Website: crate-barrel
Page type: customer-info-address
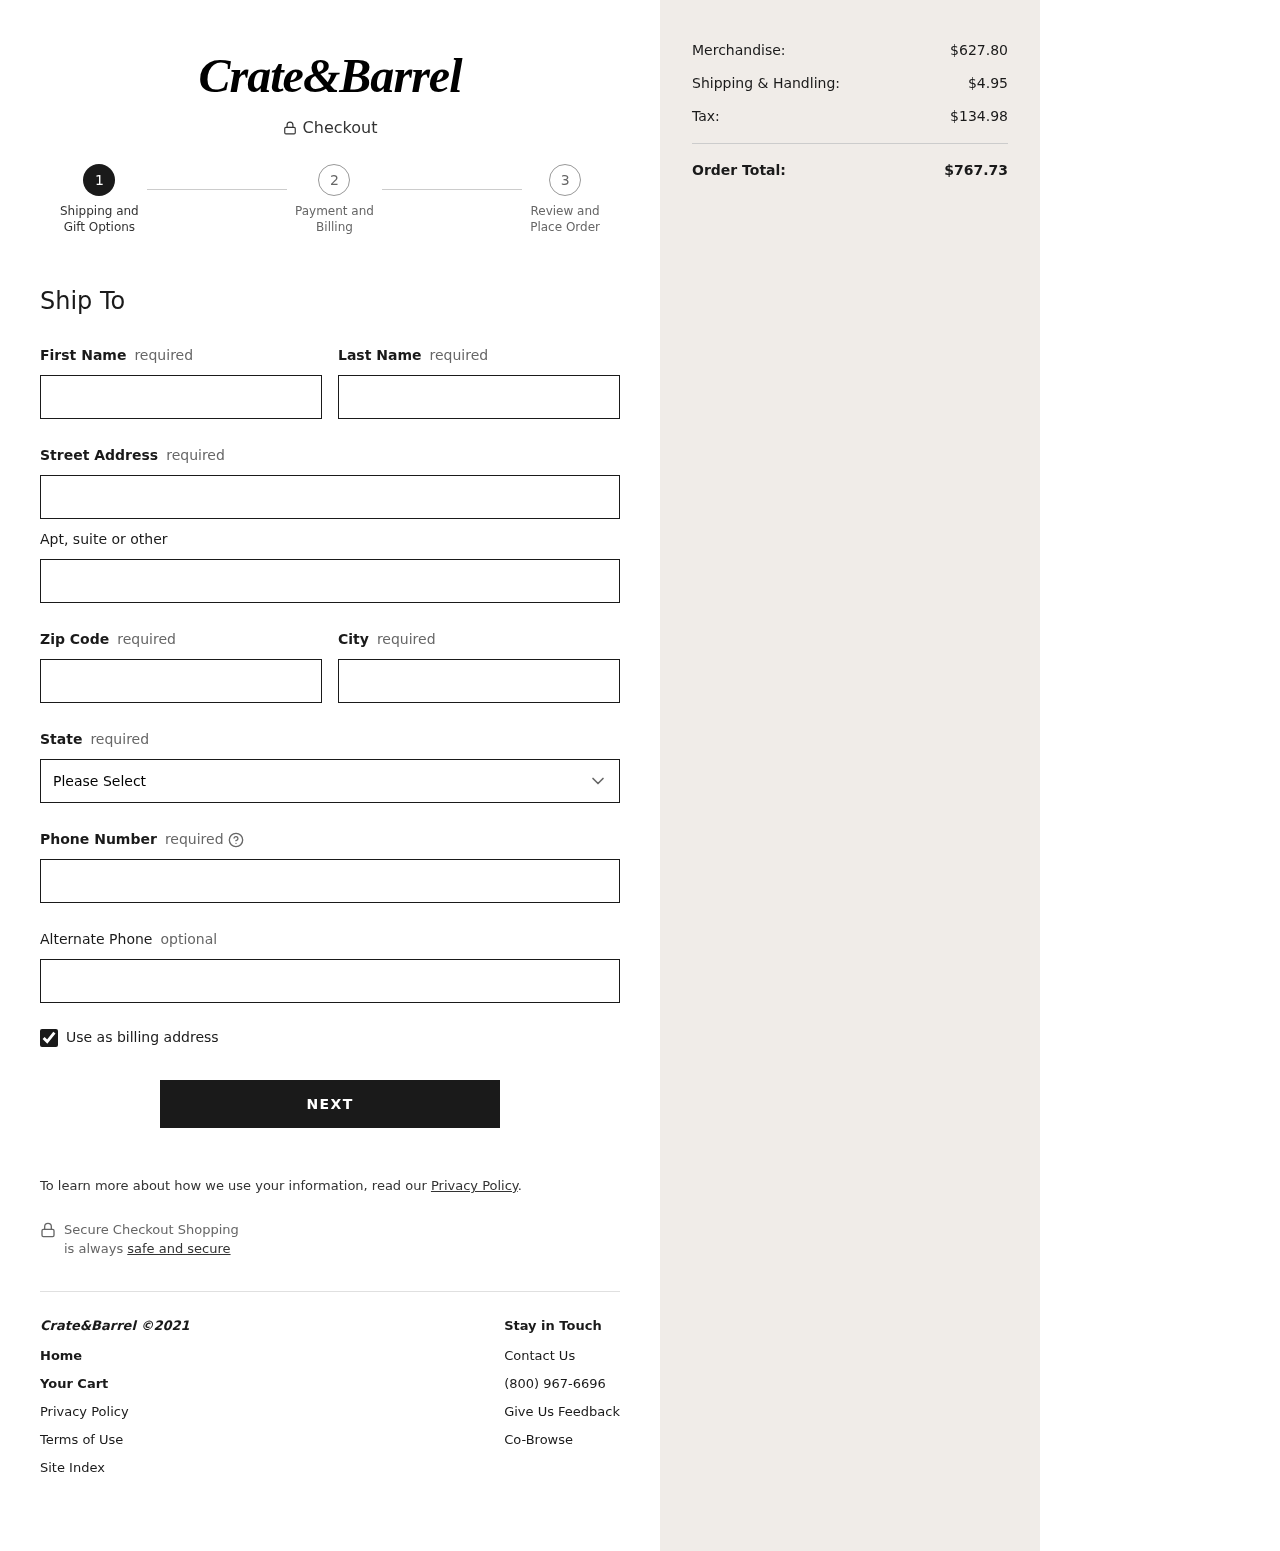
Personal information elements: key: PII_STATE
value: PW
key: PII_FIRSTNAME
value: Erica
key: PII_LASTNAME
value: Lewis
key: PII_STREET
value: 022 Pennington Creek Suite 296
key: PII_STREET2
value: Suite 475
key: PII_POSTCODE
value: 41942
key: PII_CITY
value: Zunigaside
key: PII_PHONE
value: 9502065269
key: PII_PHONE_ALT
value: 4185574662
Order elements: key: ORDER_SUBTOTAL
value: $627.80
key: ORDER_SHIPPING_COST
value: $4.95
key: ORDER_TAX
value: $134.98
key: ORDER_TOTAL
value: $767.73